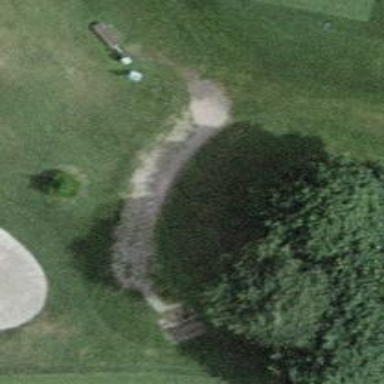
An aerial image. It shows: Designated golf cart path along well-maintained grade1 track.